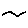
Label: zigzag